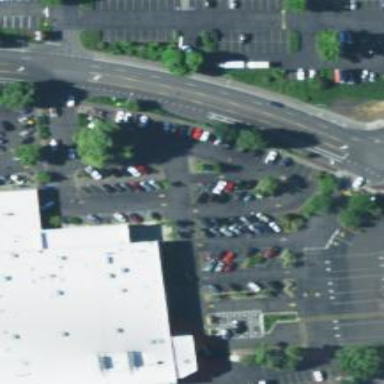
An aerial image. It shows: Parking space is available.